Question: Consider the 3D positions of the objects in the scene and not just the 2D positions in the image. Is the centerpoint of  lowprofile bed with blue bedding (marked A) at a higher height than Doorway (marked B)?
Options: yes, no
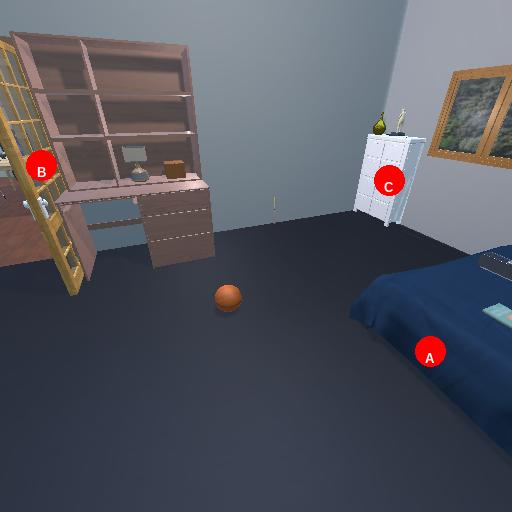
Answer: yes